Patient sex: M
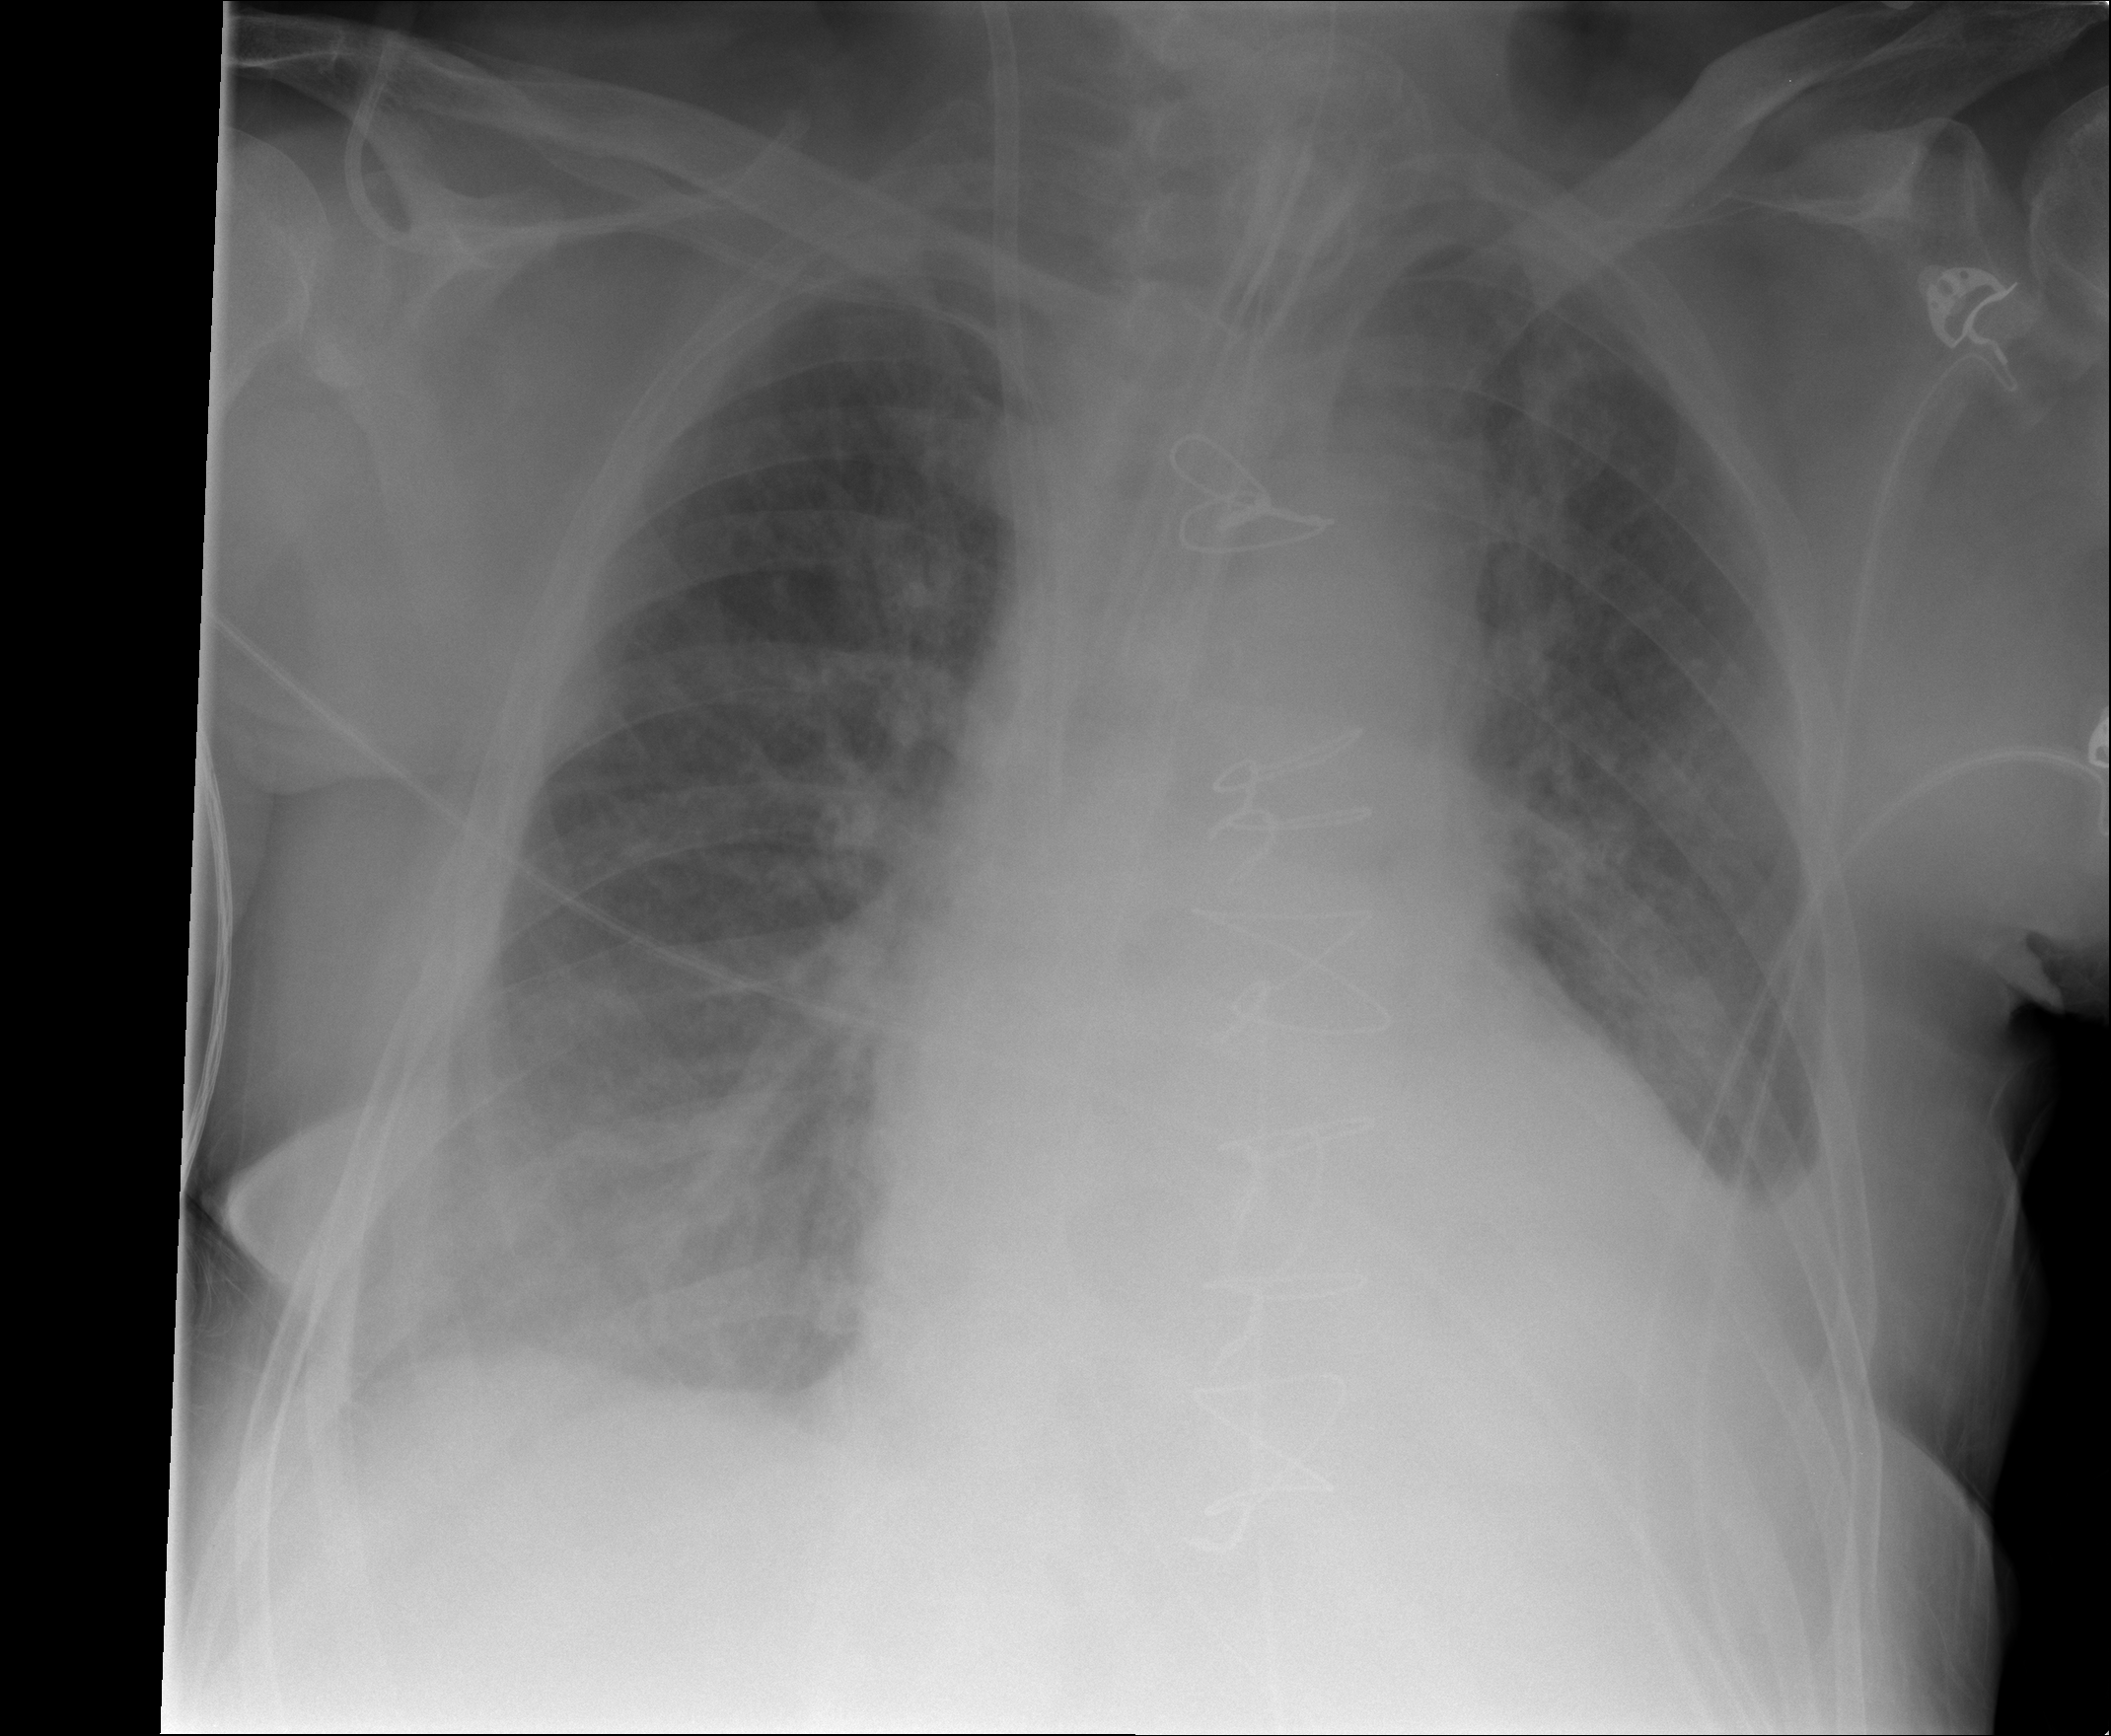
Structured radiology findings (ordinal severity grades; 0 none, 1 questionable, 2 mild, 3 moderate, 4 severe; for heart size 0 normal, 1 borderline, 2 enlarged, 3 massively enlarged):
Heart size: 2
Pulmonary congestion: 2
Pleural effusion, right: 2
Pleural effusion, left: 3
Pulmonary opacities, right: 2
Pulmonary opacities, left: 0
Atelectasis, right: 2
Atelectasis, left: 2